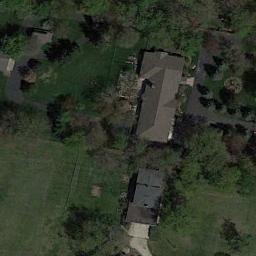
Label: residential